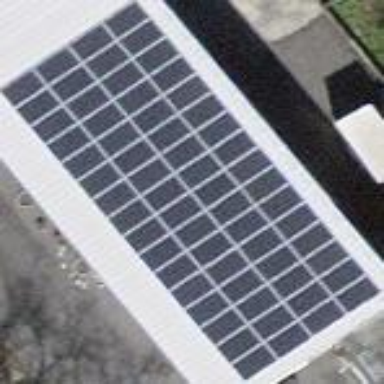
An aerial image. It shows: Solar power generator with photovoltaic panels.